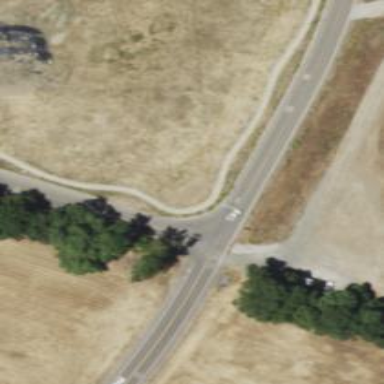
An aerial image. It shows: Road with stop sign.